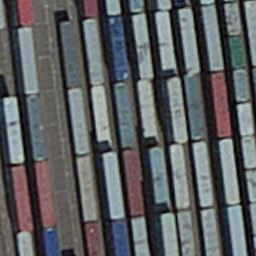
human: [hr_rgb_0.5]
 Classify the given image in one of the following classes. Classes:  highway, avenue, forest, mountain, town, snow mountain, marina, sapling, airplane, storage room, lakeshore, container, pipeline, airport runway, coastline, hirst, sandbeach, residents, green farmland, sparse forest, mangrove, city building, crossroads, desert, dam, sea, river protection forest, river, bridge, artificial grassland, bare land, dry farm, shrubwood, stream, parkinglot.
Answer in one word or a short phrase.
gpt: container